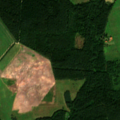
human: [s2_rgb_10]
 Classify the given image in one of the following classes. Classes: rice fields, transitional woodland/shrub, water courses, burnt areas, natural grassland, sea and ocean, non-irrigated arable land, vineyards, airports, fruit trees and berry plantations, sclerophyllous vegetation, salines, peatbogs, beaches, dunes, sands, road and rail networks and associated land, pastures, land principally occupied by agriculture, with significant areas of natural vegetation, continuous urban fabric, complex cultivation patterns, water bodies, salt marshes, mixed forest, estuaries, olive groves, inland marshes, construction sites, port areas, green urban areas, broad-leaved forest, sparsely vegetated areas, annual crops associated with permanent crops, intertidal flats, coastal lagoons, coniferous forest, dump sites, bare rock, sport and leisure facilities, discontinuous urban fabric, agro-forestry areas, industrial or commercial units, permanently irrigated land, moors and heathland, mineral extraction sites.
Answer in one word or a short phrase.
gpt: non-irrigated arable land, fruit trees and berry plantations, pastures, coniferous forest, mixed forest, transitional woodland/shrub